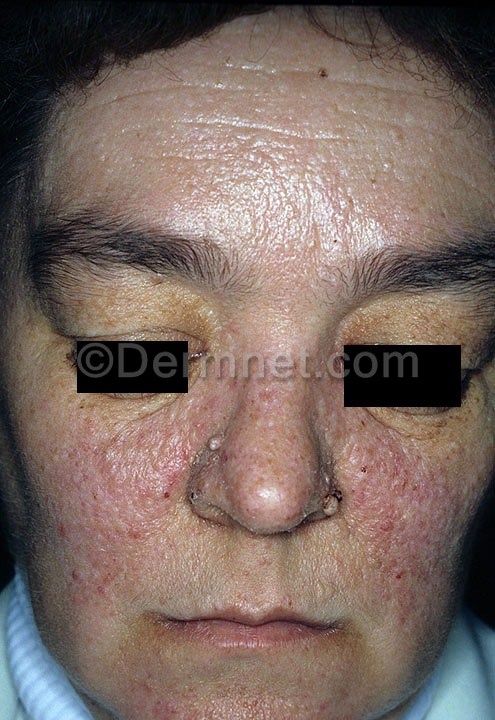
Disease: Systemic Disease